Question: I'm using this jQuery Mobile inline tabs widget:
<URL>
And it renders the HTML I have thus:
'''
<div id="main_tabs" data-role="inlinetabs" data-mini="true">
<ul class="ui-inlinetabs-bar ui-corner-all ui-mini">
<li role="button" style="width: 90px;" data-tab="1" class="tab-list-item ui-btn ui-btn-inline ui-mini ui-corner-all ui-inlinetabs-tab ui-btn-active">Test</li>
<li role="button" style="width: 90px;" data-tab="2" class="tab-list-item ui-btn ui-btn-inline ui-mini ui-corner-all ui-inlinetabs-tab">Again</li>
</ul>
<div class="ui-inlinetabs-container">
<div style="display: block; height: 500px;" data-tab="1" class="tab-content ui-inlinetabs-content">
</div>
<div style="display: none;" data-tab="2" class="tab-content ui-inlinetabs-content">
</div>
</div>
'''
..and in FF looks like this:

I figured to calculate the absolute top of the tab content (i.e. just below the list of tabs), I'd need to do this:
'''
$('#main_tabs').find('.ui-inlinetabs-container').offset().top;
'''
Except that it returns 0. Any ideas why it wouldn't be working?
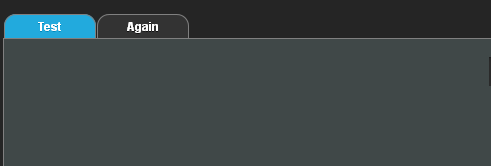
Answer: It turns out that I was attempting to read the top value before the page was "ready". (I'm using the page-switching feature of jQM to transition between pages).
The solution was to create the tabs after the page is shown using the pagecontainershow event, e.g.:
'''
$(document).on('pagecontainershow', function() {
// Determine which page is being shown by using
// $.mobile.pageContainer.pagecontainer('getActivePage')
// and act on that
});
'''
Thanks to everyone for your comments.